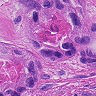
Metastatic tissue present: yes